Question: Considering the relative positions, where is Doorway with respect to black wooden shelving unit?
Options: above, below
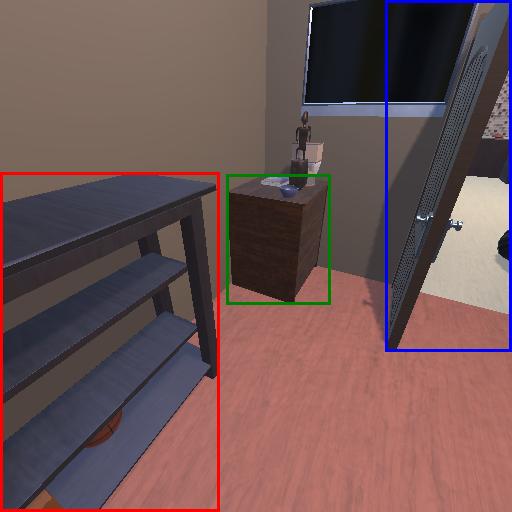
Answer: above